Question: Okay, I've never done win32 programming before, and I have a question that seems fairly stupid..

How do I rename 'IDR_MENU1' to, for example, 'IDR_MAIN_MENU'? I tried everything couldn't find a way.
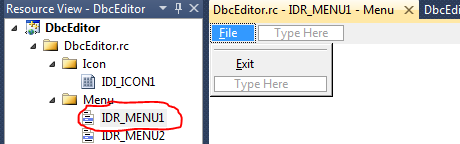
Answer: You can modify the resource if you select your resource, example IDR_MENU1 in resource view. Activate the property palette (Ctrl +W, P) and you can then edit the IDR_MENU1 value.